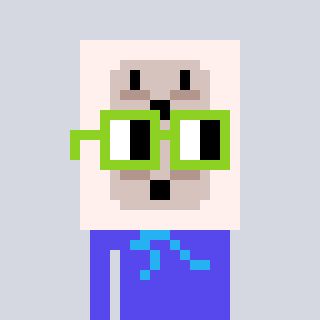
a pixel art character with square light green glasses, a outlet-shaped head and a computerblue-colored body on a cool background